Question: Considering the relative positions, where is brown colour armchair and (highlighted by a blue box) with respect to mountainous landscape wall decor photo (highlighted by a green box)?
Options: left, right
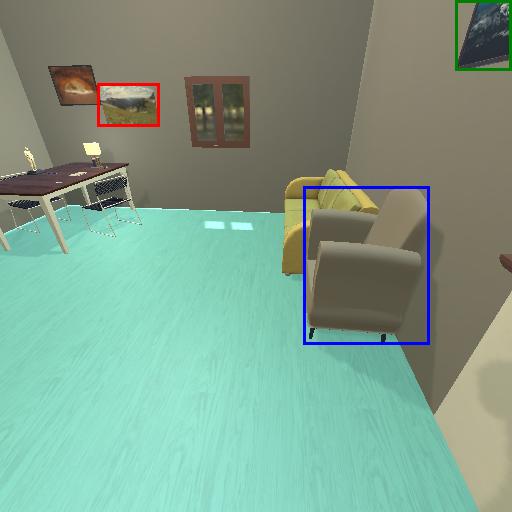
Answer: left